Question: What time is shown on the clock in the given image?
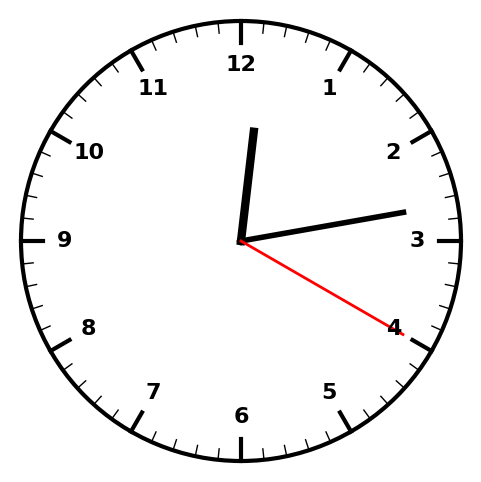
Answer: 12:13:20